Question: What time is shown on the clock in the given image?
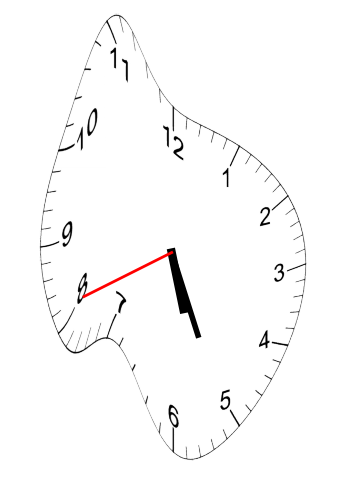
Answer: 05:25:41